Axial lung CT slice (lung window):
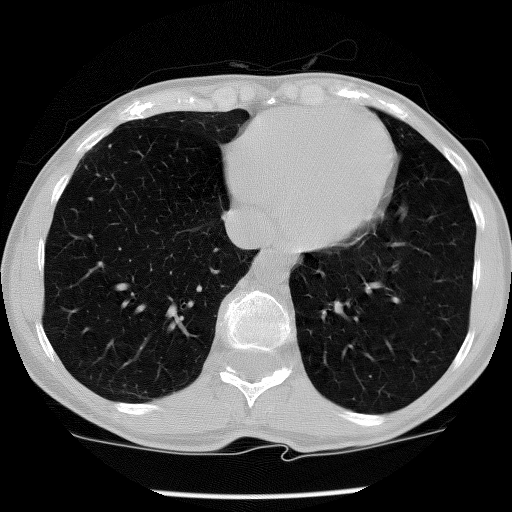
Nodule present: no